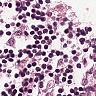
Metastatic tissue present: no